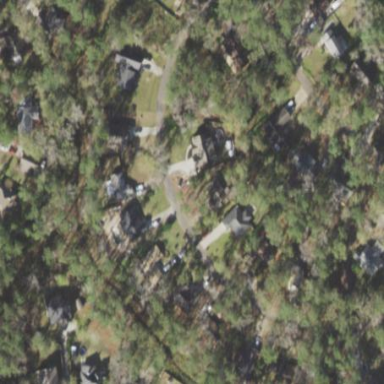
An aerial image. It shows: This residential area consists of single-family homes.